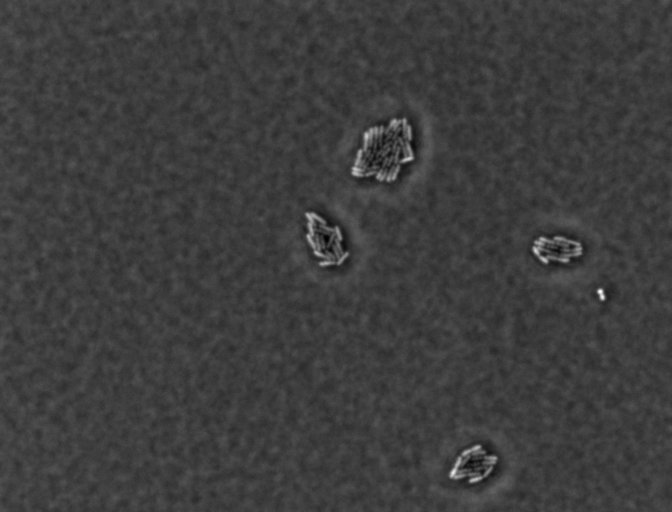
Salmonella enterica Enteritidis